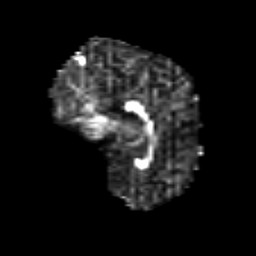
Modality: FA
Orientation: sagittal
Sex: female
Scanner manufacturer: siemens
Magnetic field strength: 3 T
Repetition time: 5 s
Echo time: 0.071 s